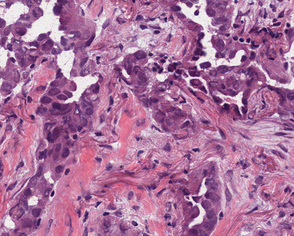
Tumor epithelial tissue: yes
Tumor-associated stroma tissue: yes
Normal tissue: no